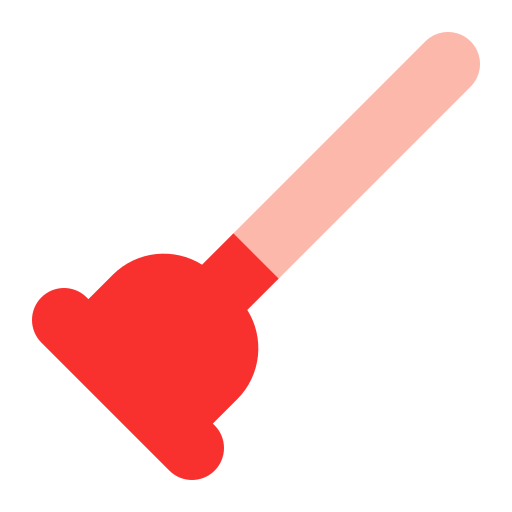
plunger flat